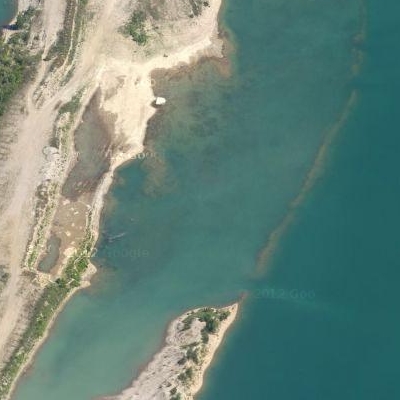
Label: dRiverLake